Question: The error description is as below:
Severity Code Description Project File Line Suppression State
Error CS0433 The type 'ServiceCollection' exists in both 'Microsoft.Extensions.DependencyInjection.Abstractions, Version=6.0.0.0, Culture=neutral, PublicKeyToken=adb9793829ddae60' and 'Microsoft.Extensions.DependencyInjection, Version=5.0.0.1, Culture=neutral, PublicKeyToken=adb9793829ddae60'
I am having this error suddenly, I had tried several steps but the error wont go off.
Some steps that I had tried:
1. Unload and reload project
2. Clean and rebuild solution
3. Delete obj and bin folder and rebuild solution once again
Someone know how to solve this issue?

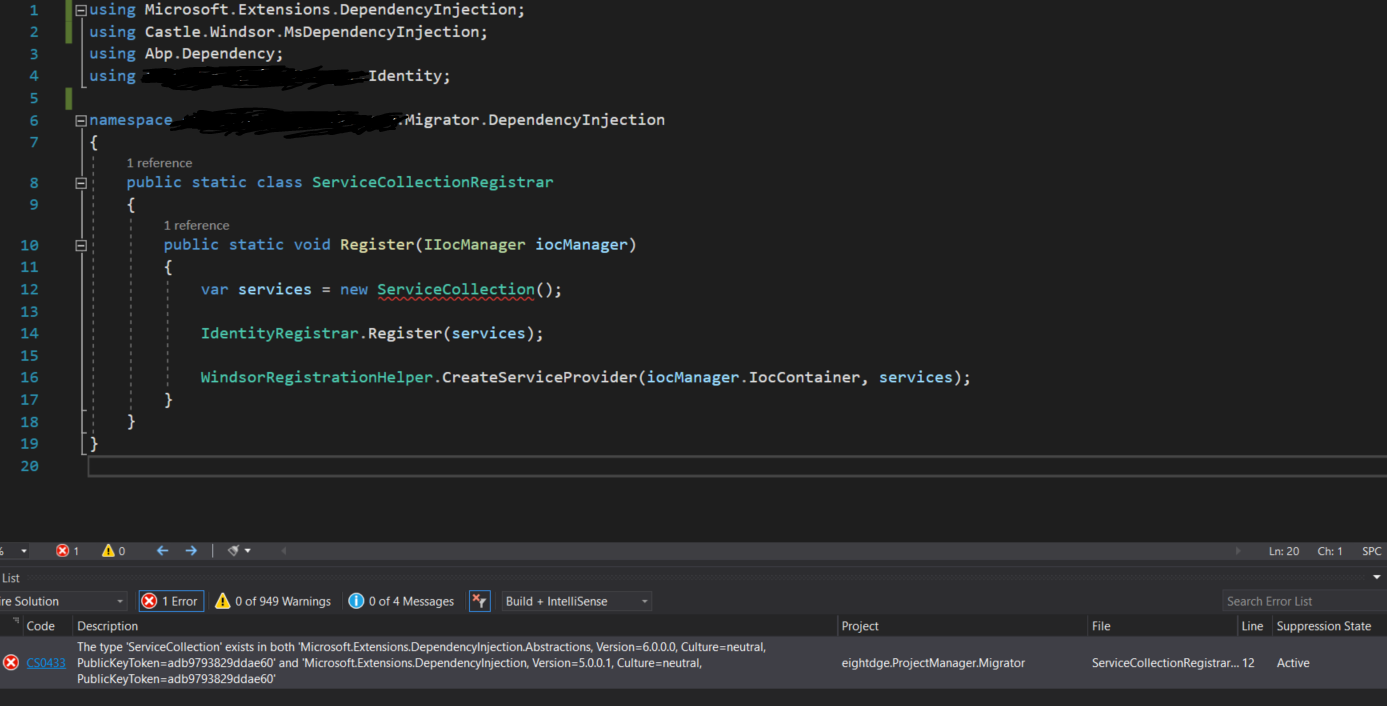
Answer: The comment on the original post was really helpful
I had the same issue and managed to resolve it by targeting .NET 6.0
Probably best to ready ourselves to point all of our .NET 5.0 projects to .NET 6.0 anyway since .NET 5.0 is being deprecated